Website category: auto
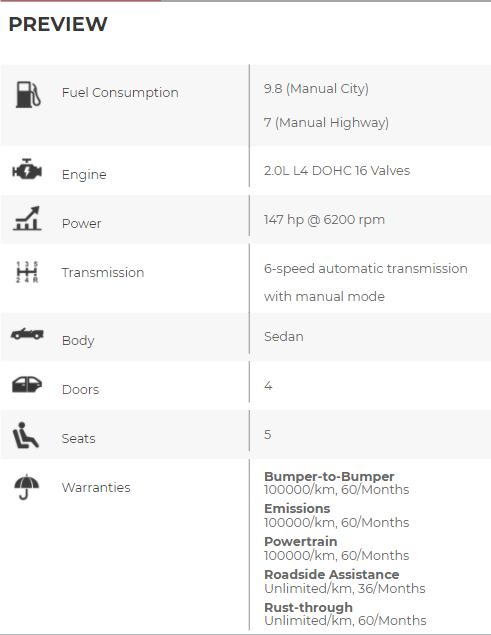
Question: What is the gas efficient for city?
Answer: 9.8 (Manual City)

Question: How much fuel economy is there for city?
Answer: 9.8 (Manual City)

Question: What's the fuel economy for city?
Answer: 9.8 (Manual City)

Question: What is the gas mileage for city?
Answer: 9.8 (Manual City)

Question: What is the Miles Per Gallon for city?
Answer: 9.8 (Manual City)

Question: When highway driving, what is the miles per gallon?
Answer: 7 (Manual Highway)

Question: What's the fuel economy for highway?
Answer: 7 (Manual Highway)

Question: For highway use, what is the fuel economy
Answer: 7 (Manual Highway)

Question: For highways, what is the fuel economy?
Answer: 7 (Manual Highway)

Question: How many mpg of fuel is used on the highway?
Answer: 7 (Manual Highway)

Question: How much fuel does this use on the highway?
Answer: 7 (Manual Highway)

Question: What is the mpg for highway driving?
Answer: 7 (Manual Highway)

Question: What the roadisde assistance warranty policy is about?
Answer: Unlimited/km, 36/Months

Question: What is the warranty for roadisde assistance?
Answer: Unlimited/km, 36/Months

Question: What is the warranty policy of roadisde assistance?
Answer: Unlimited/km, 36/Months

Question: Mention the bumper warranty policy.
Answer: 100000/km, 60/Months

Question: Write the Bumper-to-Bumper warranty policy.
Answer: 100000/km, 60/Months

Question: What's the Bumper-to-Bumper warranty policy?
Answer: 100000/km, 60/Months

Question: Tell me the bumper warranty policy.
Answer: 100000/km, 60/Months

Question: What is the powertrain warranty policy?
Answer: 100000/km, 60/Months

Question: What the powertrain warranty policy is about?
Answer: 100000/km, 60/Months

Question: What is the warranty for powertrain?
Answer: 100000/km, 60/Months